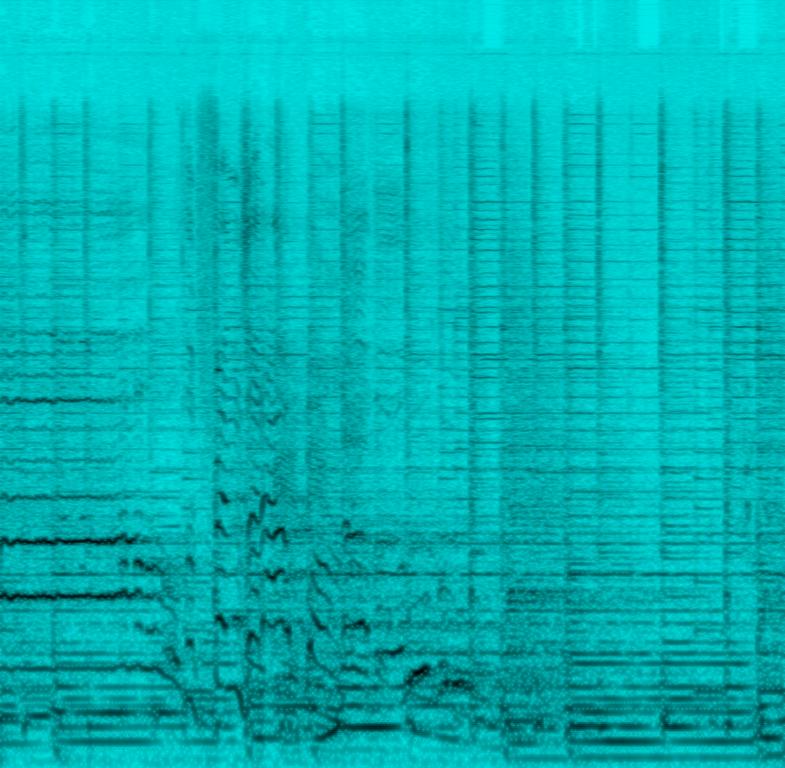
A female singer sings this beautiful melody with male and female backup singers in vocal harmony. The song is medium tempo with an acoustic guitar playing rhythm and strong string bass line with no percussion instrumentation. The song is emotional and heartfelt. The song has acapella influences and is soulful. The song is of poor audio recording quality.